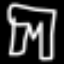
Label: pants